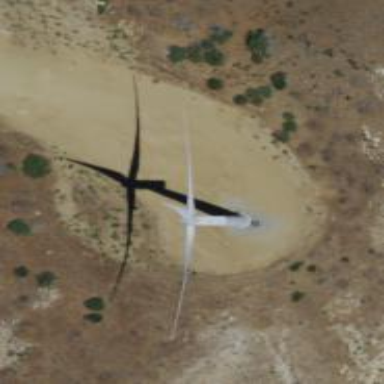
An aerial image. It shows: Wind generator with horizontal axis. The generator is wind turbine.